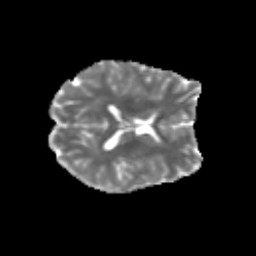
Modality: MD
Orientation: axial
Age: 23
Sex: female
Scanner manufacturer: siemens
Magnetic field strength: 3 T
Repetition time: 3.5 s
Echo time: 0.125 s